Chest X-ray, PA view. Patient: 59 years old, sex F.
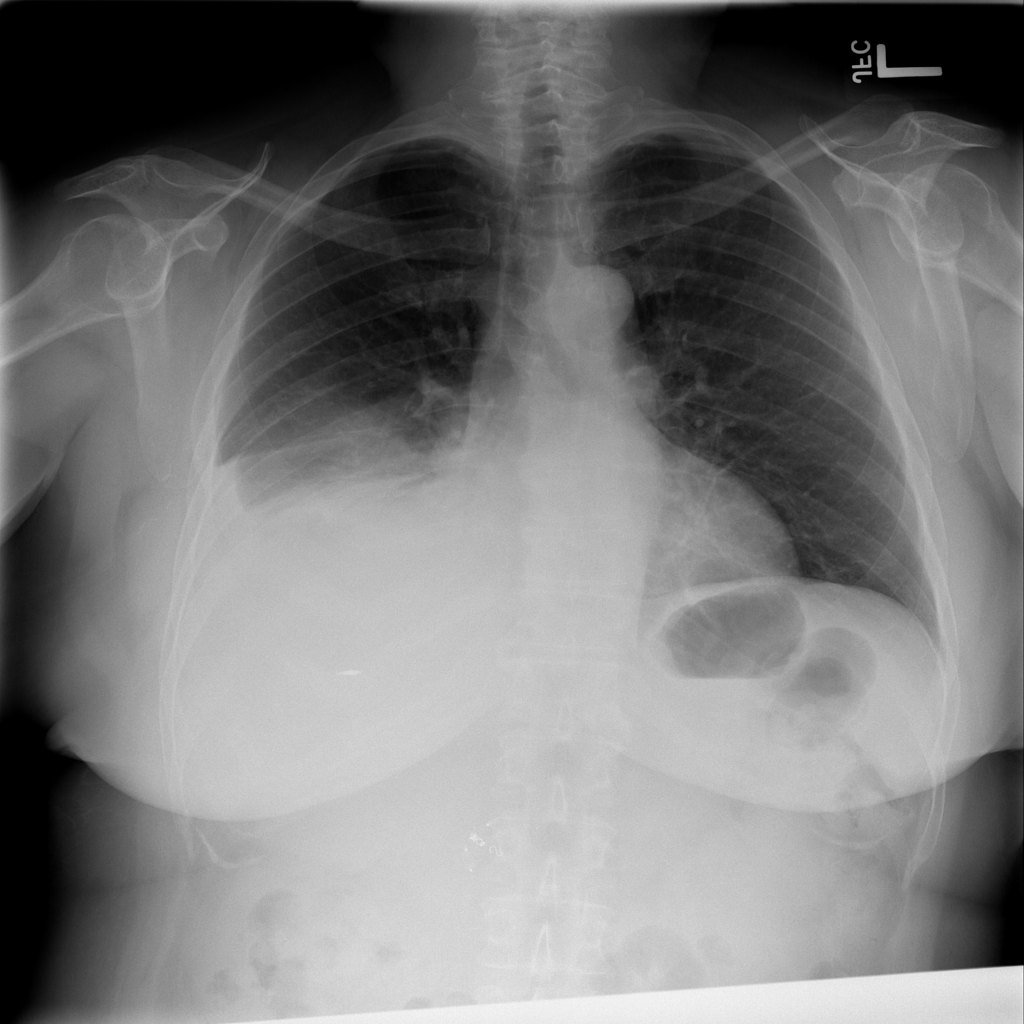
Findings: Atelectasis, Consolidation, Effusion, Mass, Pleural_Thickening